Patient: sex M, age 64
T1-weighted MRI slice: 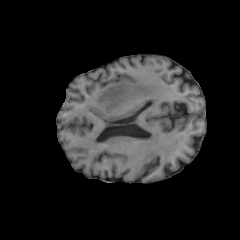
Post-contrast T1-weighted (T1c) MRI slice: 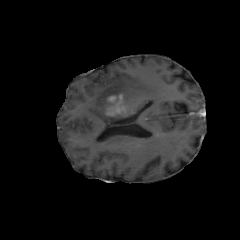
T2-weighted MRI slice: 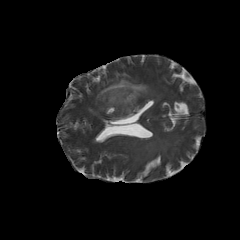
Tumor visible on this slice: yes
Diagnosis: Glioblastoma, IDH-wildtype
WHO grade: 4